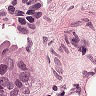
Metastatic tissue present: yes